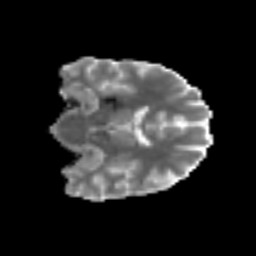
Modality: MD
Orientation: coronal
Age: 52
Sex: male
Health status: ill
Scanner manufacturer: siemens
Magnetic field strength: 3 T
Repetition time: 8.7 s
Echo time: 0.11 s